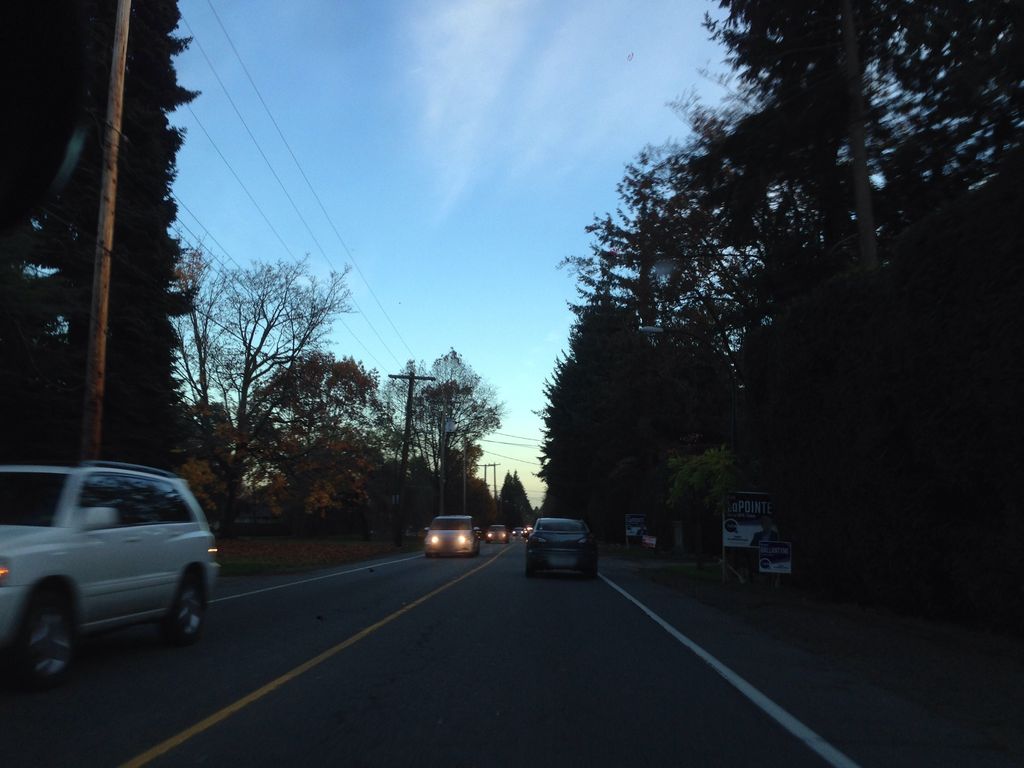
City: vancouver